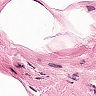
Metastatic tissue present: no